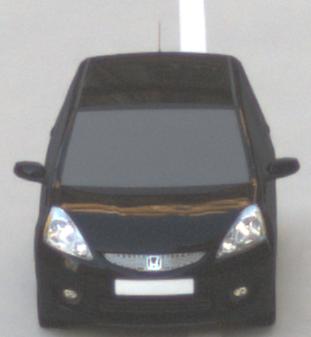
Make: Honda
Model: Jazz 1.2
Detailed model: Jazz (III) (11/08 - 04/11)
Model produced from: 2008/11
Model produced until: 2010/10
Doors: 5
Color: black
Road condition: dry road
Daytime: sunrise or sunset
Contrast: low contrast